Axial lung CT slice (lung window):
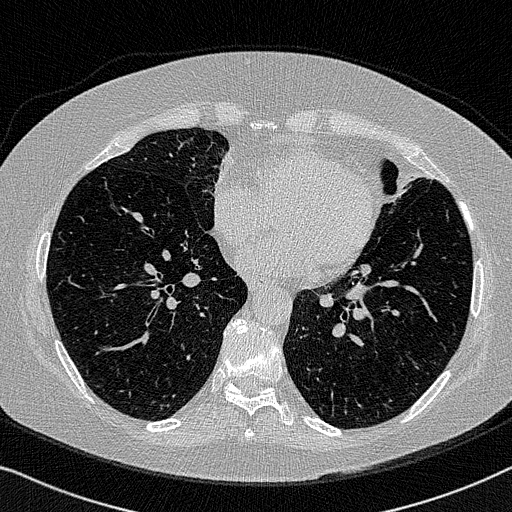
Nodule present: no